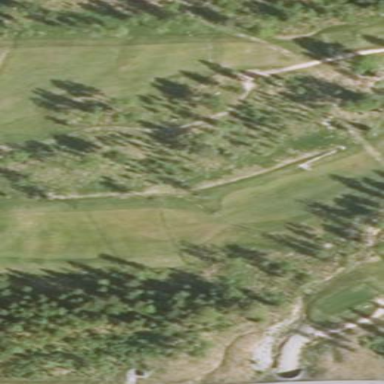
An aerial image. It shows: Golf fairway surrounded by grass.